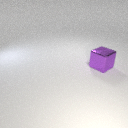
large purple metal cube